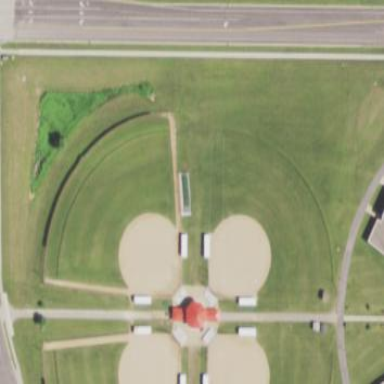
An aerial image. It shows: Softball pitch for leisure land activities.